Brain MRI, t1w sequence, axial 2D slice.
Patient: age 25, sex F, weight 78 kg, height 1.78 m
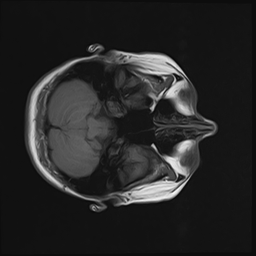